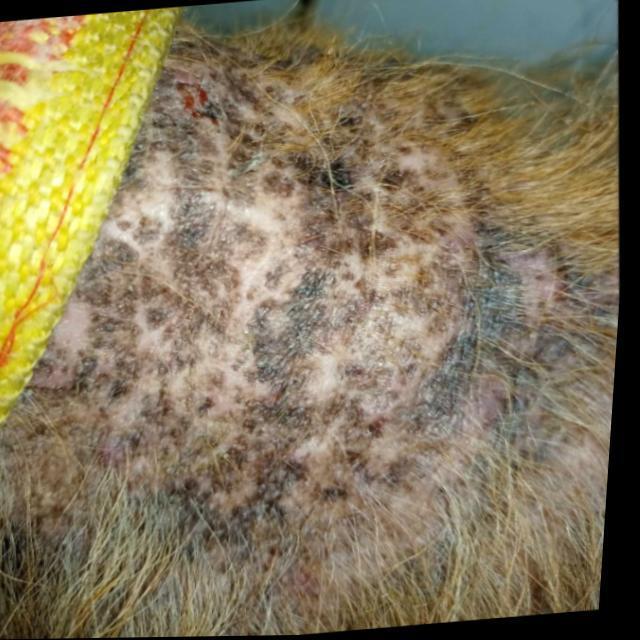
Canine demodicosis (Demodex mange) — caused by Demodex canis mites. Presents with alopecia, follicular papules, pustules, and comedones. Often localized on face and forelimbs.